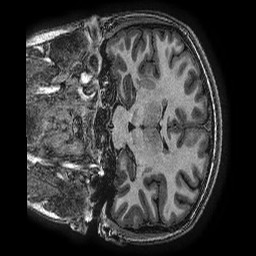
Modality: T1w
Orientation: coronal
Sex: female
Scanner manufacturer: ge
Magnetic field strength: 3 T
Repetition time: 0.007644 s
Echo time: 0.003468 s